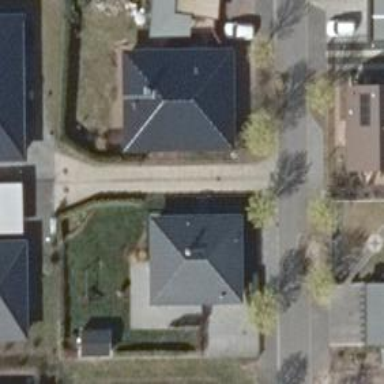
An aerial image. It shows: Paved living street.